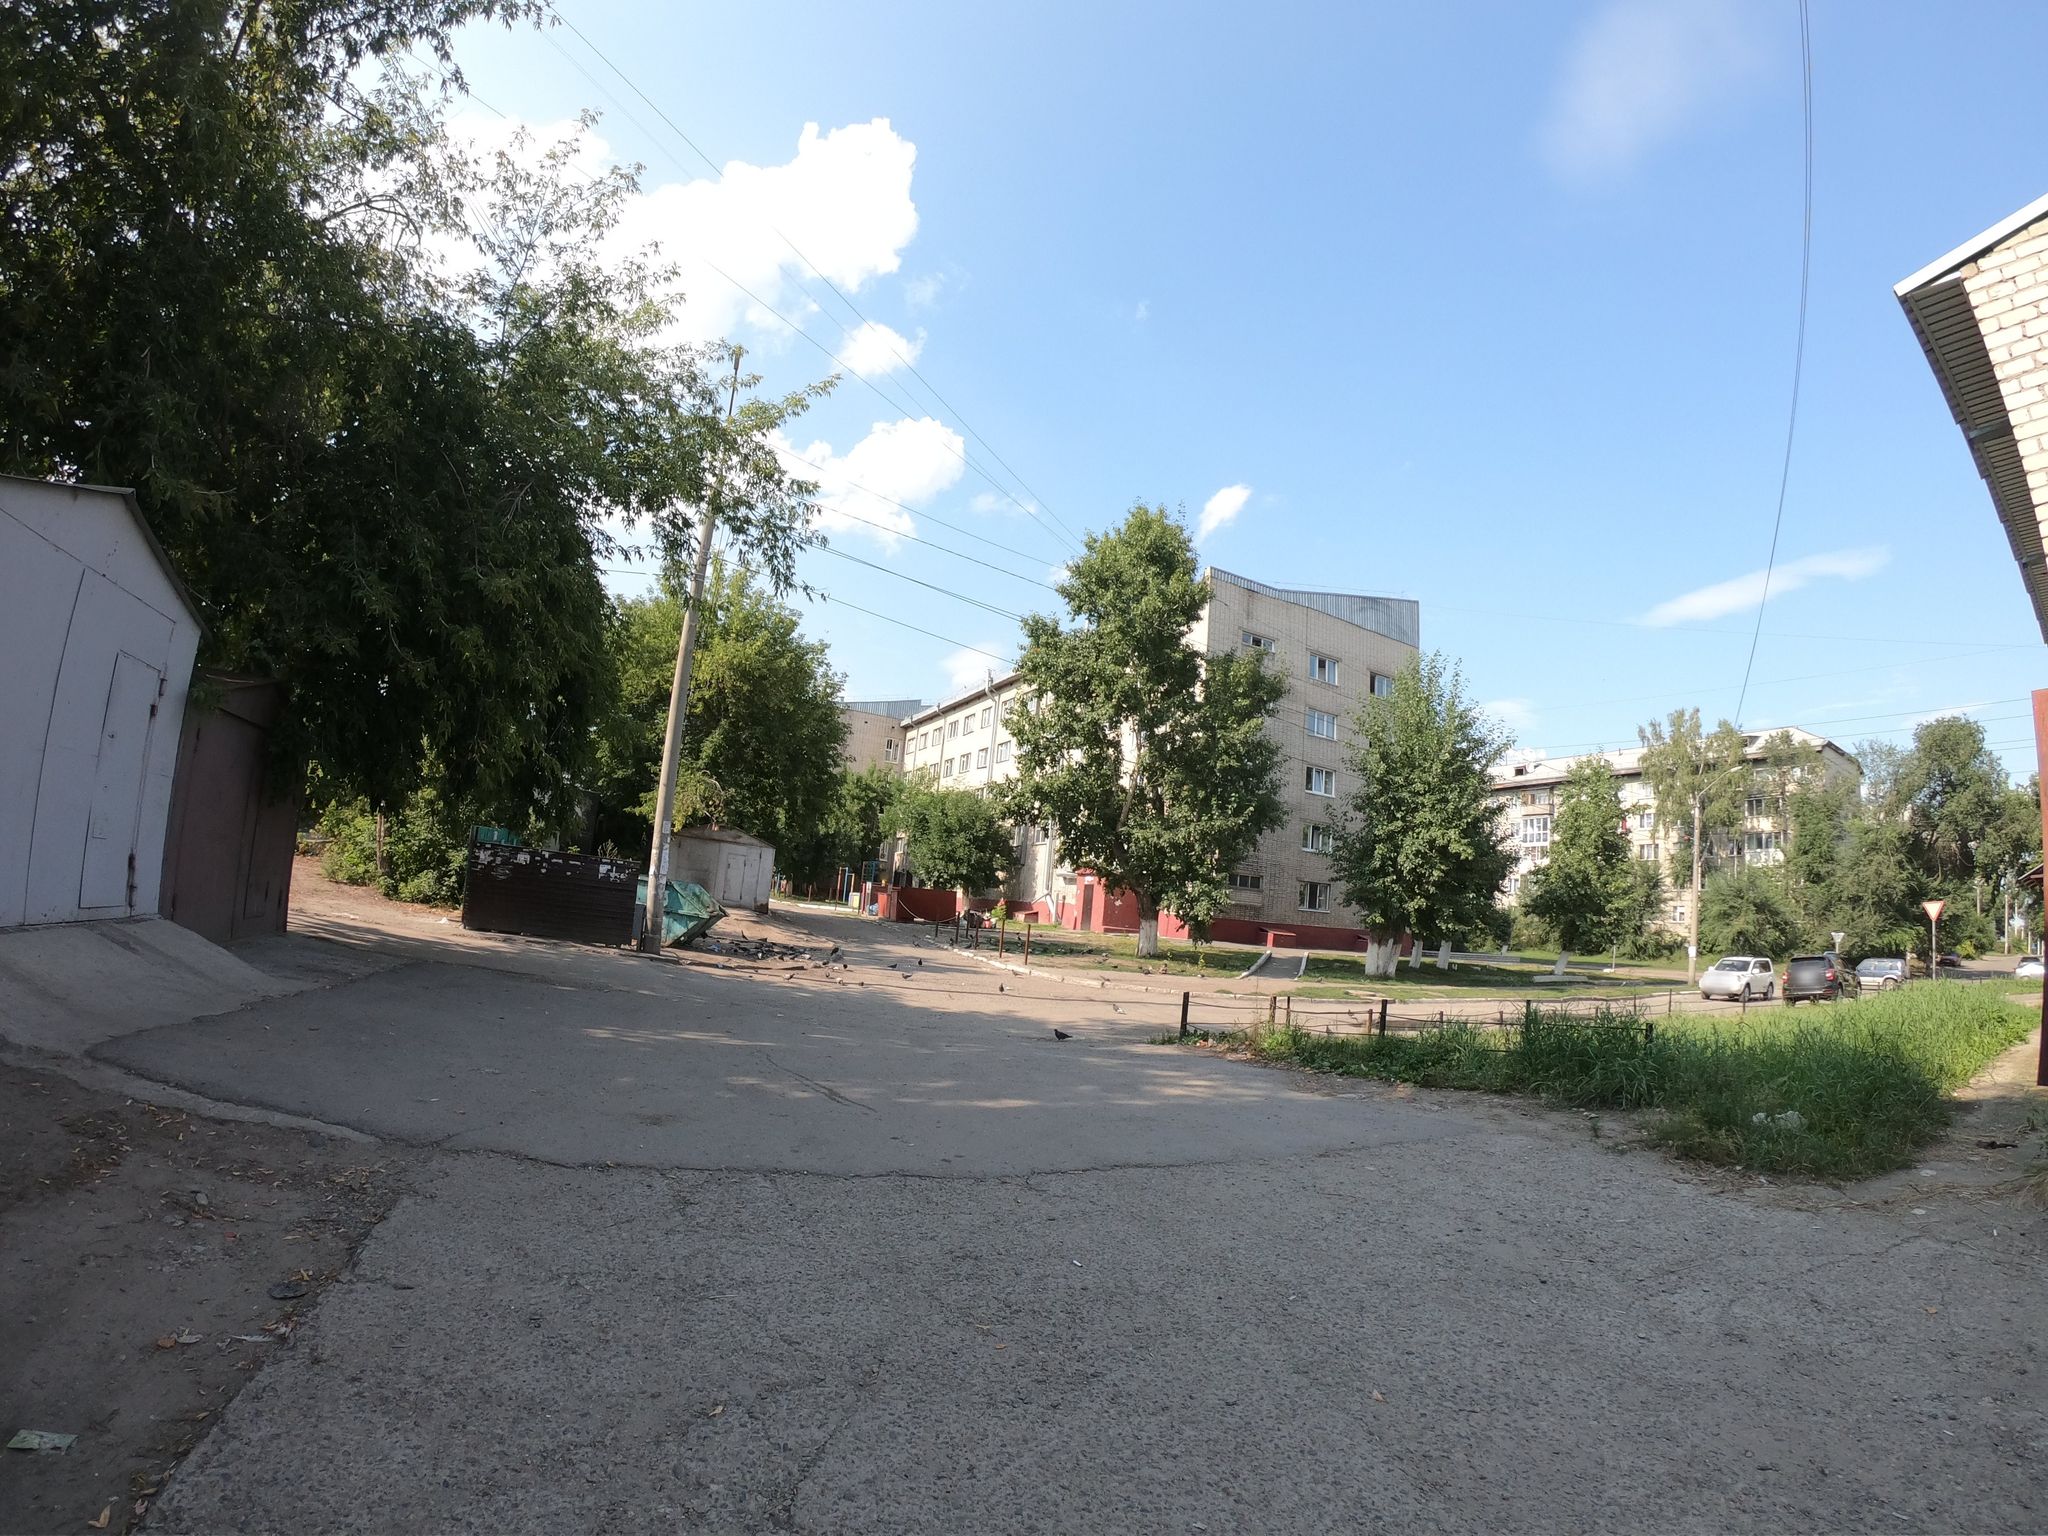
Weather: clear
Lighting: day
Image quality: good
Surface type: walking surface
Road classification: service
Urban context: urban centre
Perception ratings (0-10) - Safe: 3.82, Lively: 7.77, Beautiful: 6.58, Boring: 4.97, Depressing: 6.07, Wealthy: 2.2